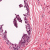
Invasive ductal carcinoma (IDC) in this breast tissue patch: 0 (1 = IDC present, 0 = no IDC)